Question: I'm a little confused about deployment architecture of Azure Front Door. for a backend pool, we can add multiple backends (typically from different regions),
such as:
myappbackendpool ->
- appbackend-eastus.appservice.com- appbackend-westtus.appservice.com- appbackend-europ.appservice.com
my question is, as the Front Door will eventually be deployed globally, why do we need those "backends" from different regions? Any reasons for that except for the healthy/backup considerations?

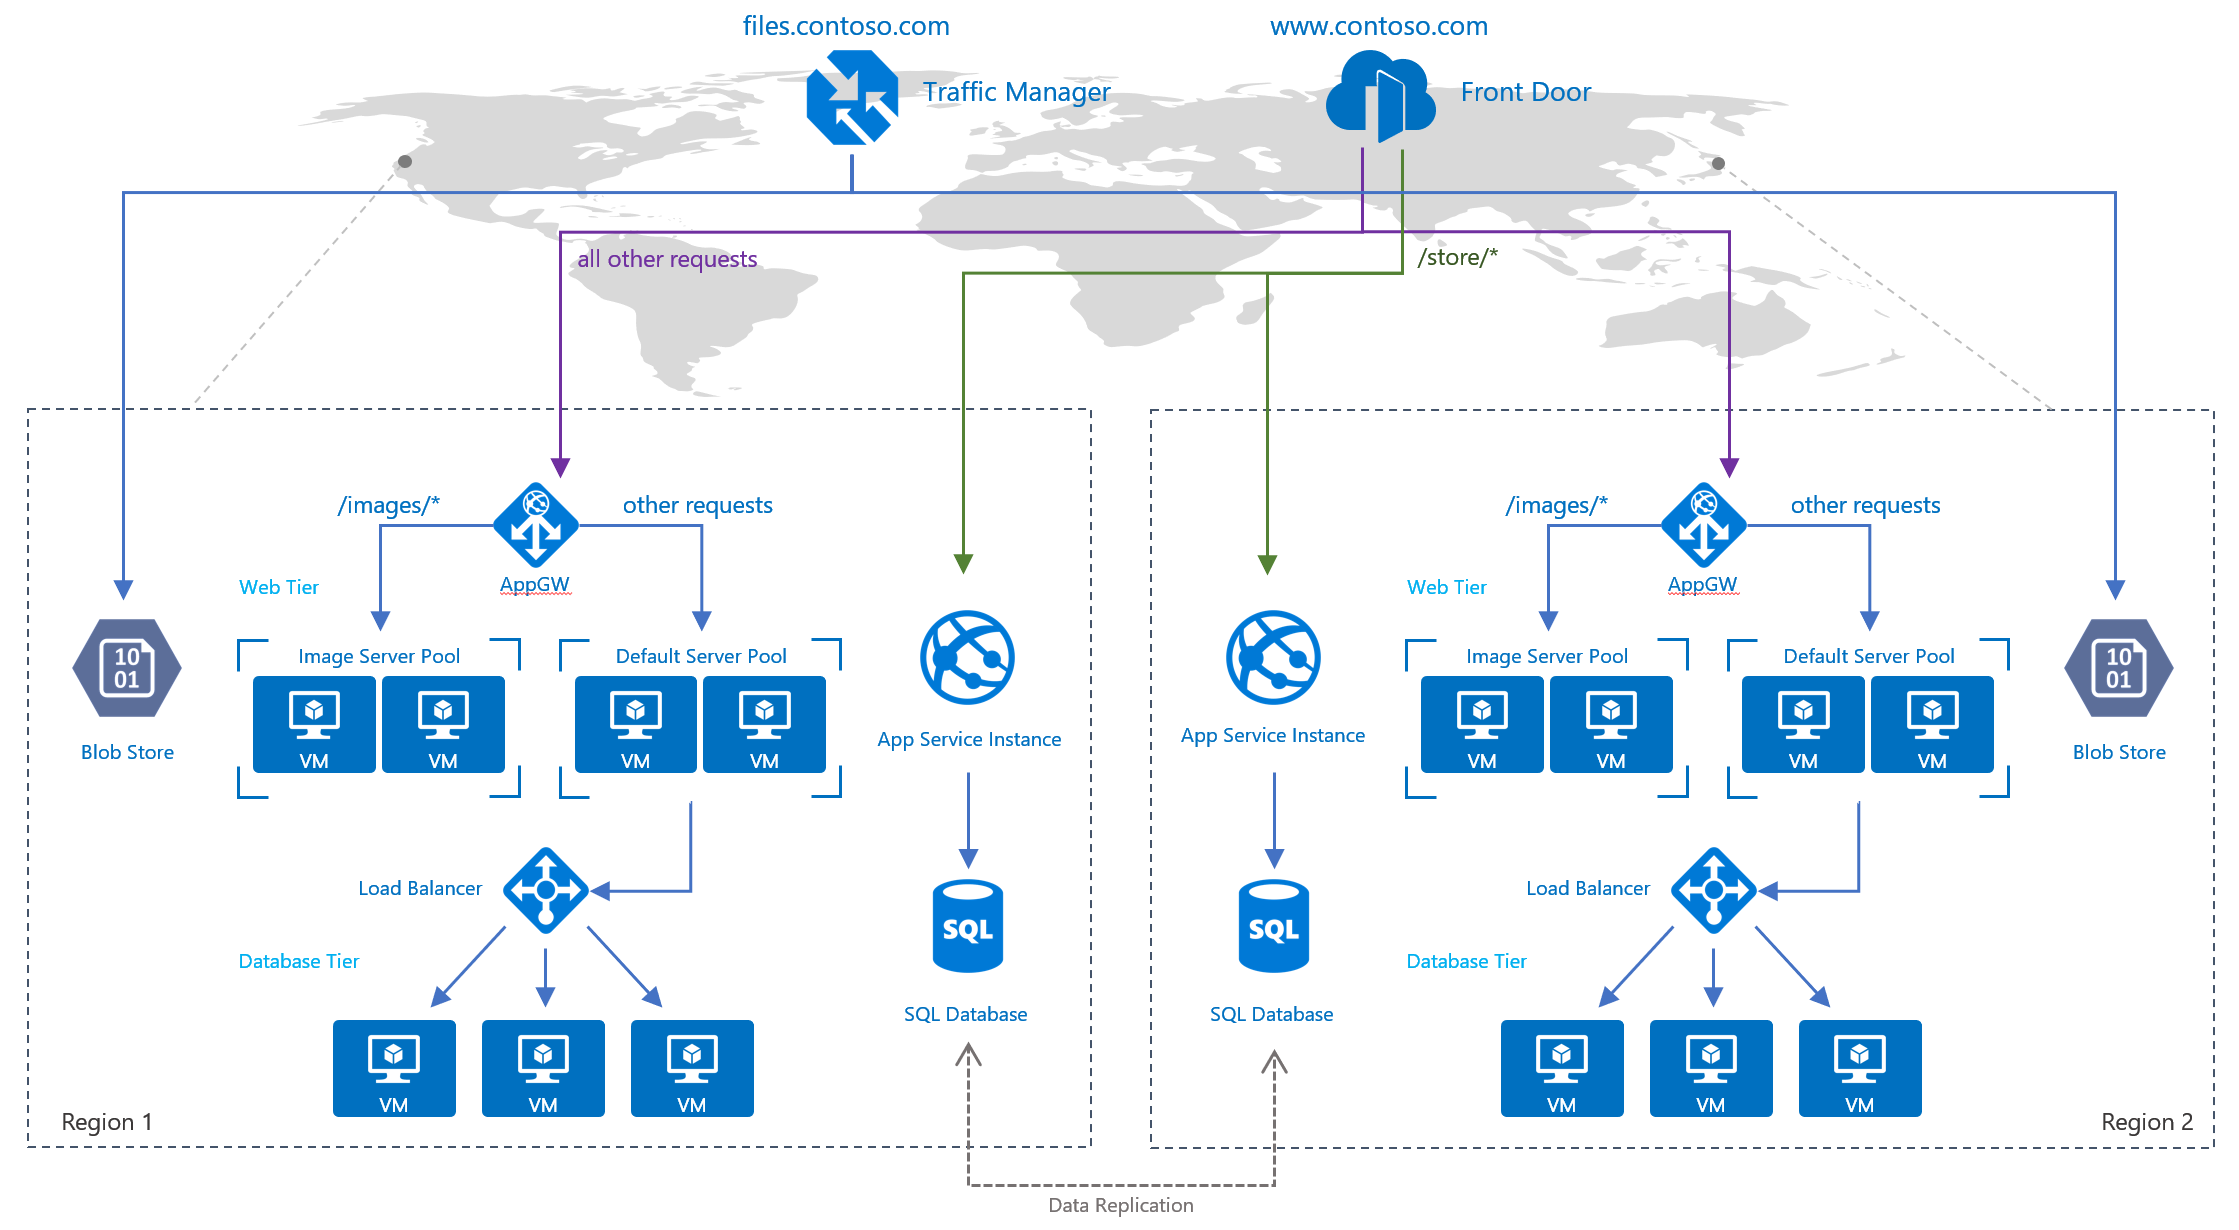
Answer: Front Door is just a caching and Load balancing solution. What if you have only one App Service and if it fails then then entire service will be down.
Also , another important aspect is, POP servers are located throughout the world and if you deployed your App Service in different regions, then POP servers will choose the endpoint which is closest to it.